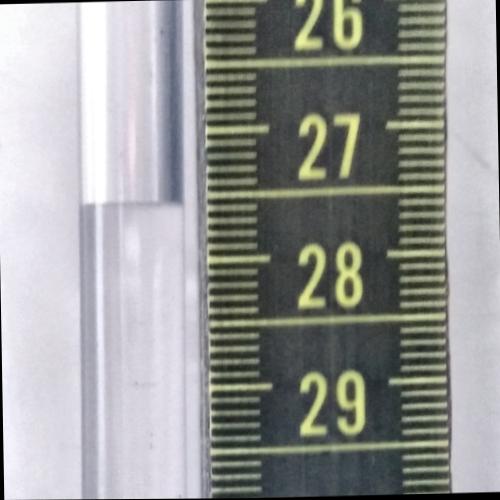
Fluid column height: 27.6 cm